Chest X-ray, AP view. Patient: 66 years old, sex M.
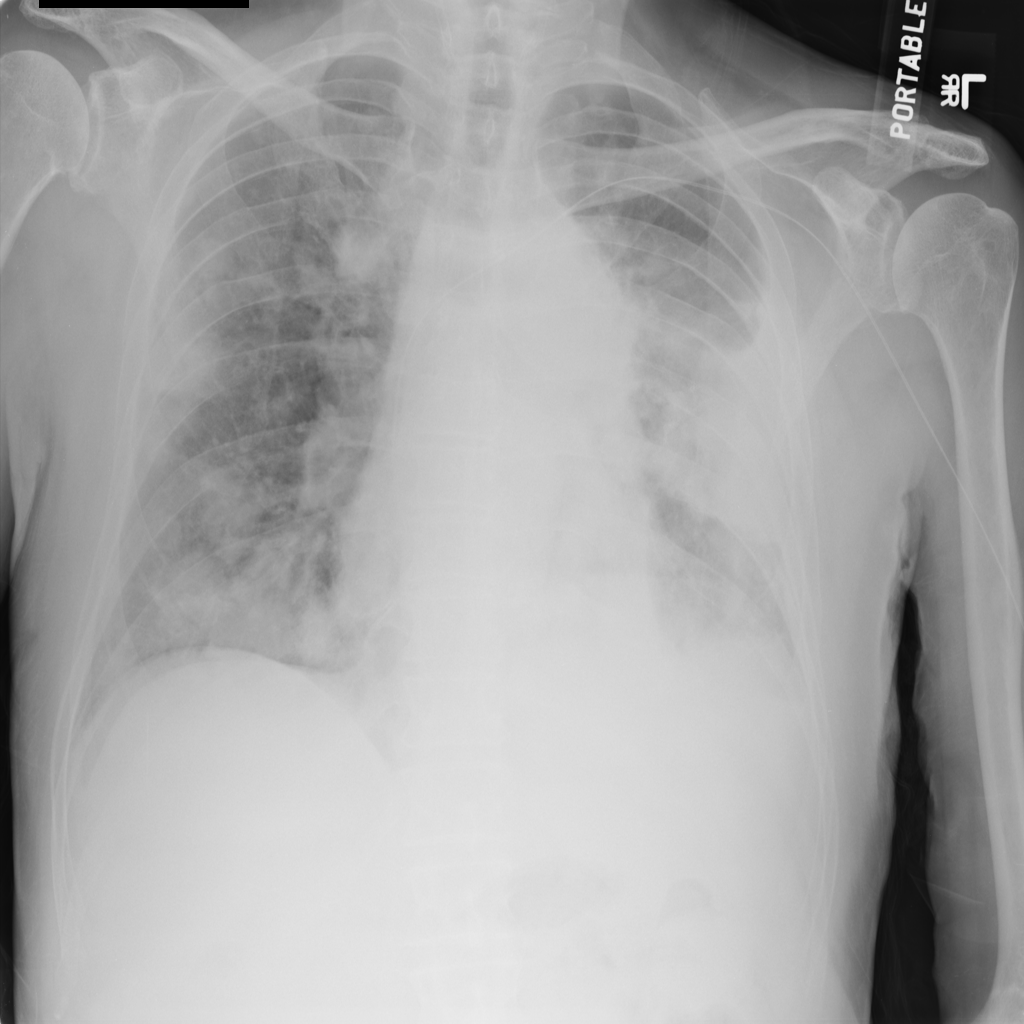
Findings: Atelectasis, Effusion, Mass